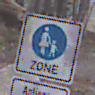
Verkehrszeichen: BeginnFussgaengerzone
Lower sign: PersonengruppenFrei2
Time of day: Midday
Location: Outdoor (Nature)
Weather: Overcast
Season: Autumn
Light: Natural